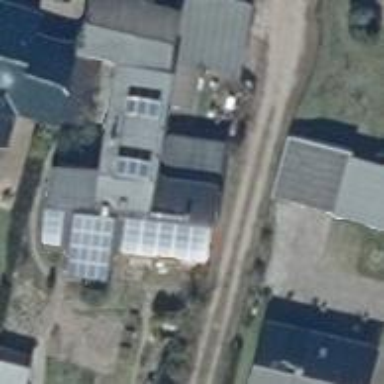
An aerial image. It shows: Solar photovoltaic panel generator producing electricity as small installation.